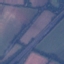
Label: Highway